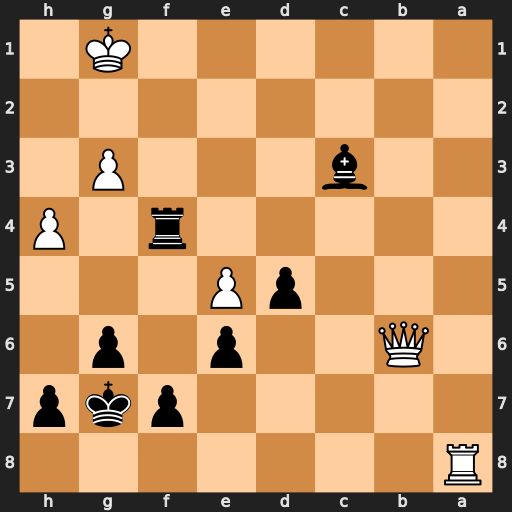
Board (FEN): R7/5pkp/1Q2p1p1/3pP3/5r1P/2b3P1/8/6K1
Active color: b
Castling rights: -
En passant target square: -
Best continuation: Bd4+ Qxd4 Rxd4